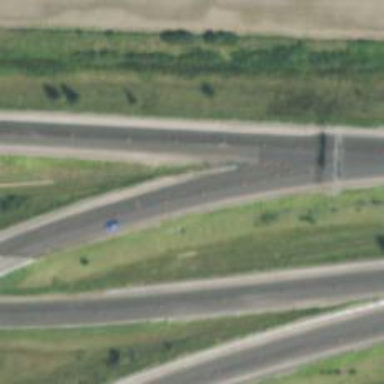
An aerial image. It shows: Asphalt motorway.